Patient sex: M
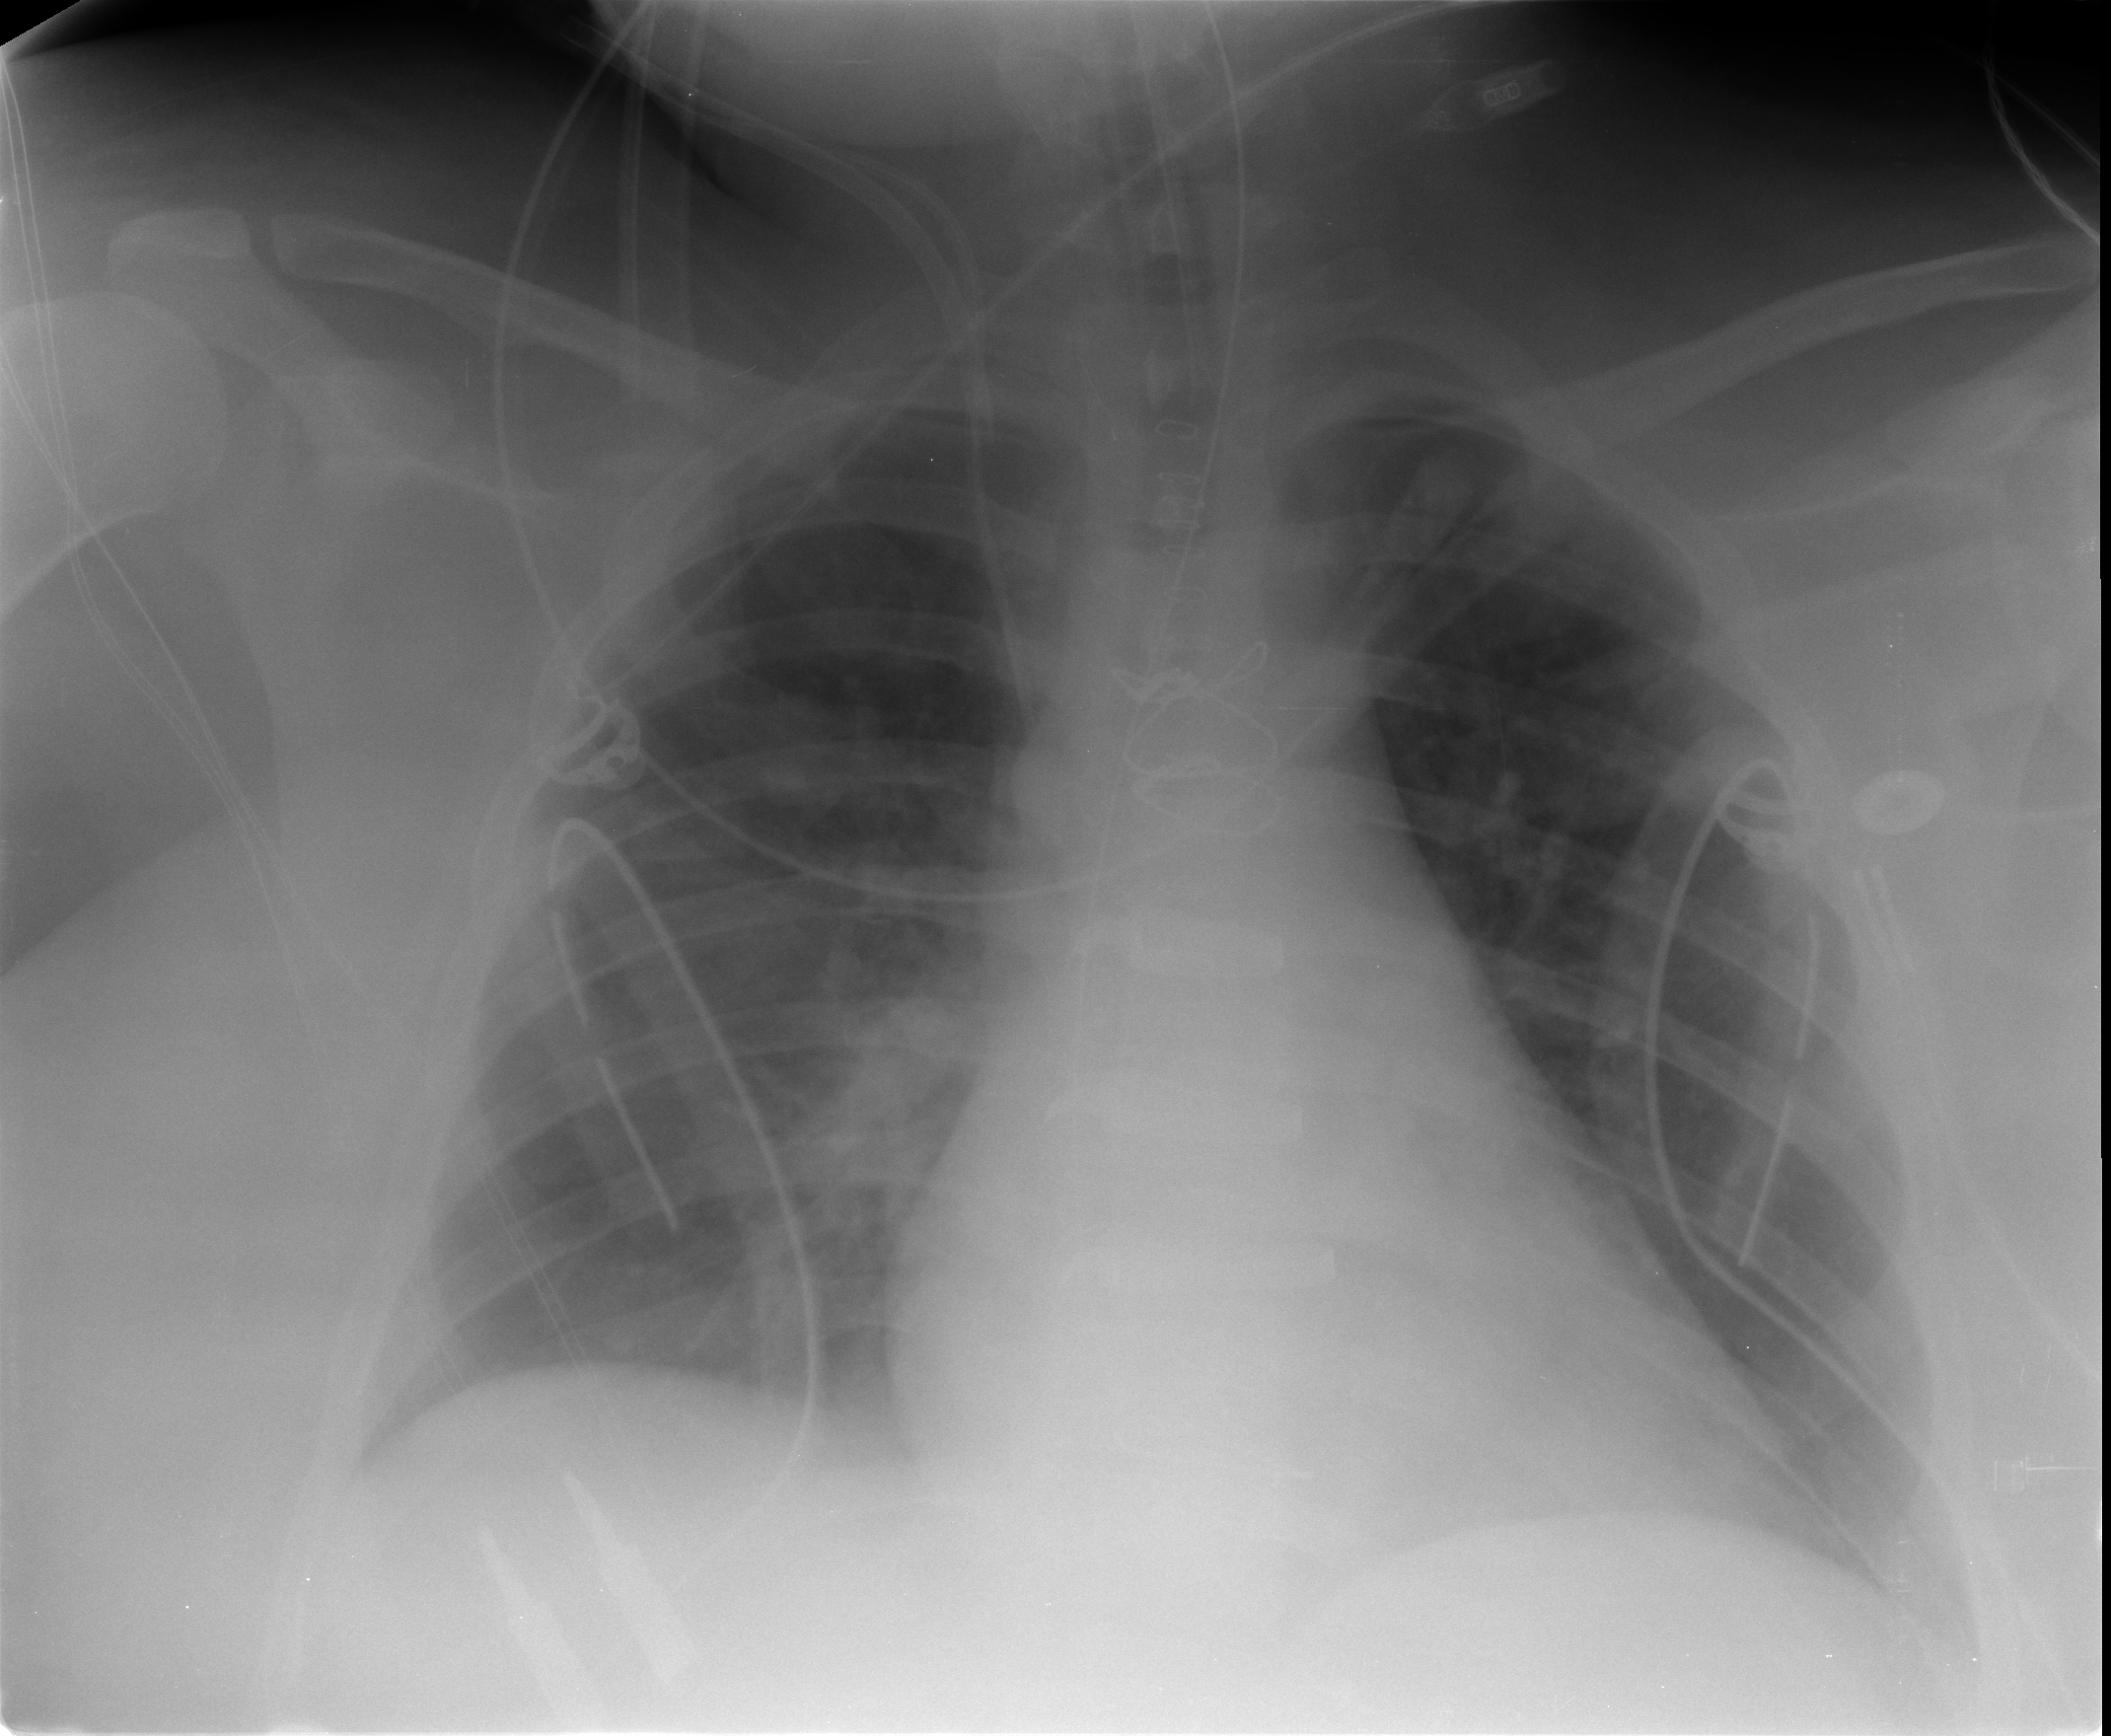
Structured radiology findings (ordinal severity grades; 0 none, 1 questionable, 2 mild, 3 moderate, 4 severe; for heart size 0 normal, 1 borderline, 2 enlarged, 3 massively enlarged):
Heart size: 1
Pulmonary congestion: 0
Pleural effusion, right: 0
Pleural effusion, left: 0
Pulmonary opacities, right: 2
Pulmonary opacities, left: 2
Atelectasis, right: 2
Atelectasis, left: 1